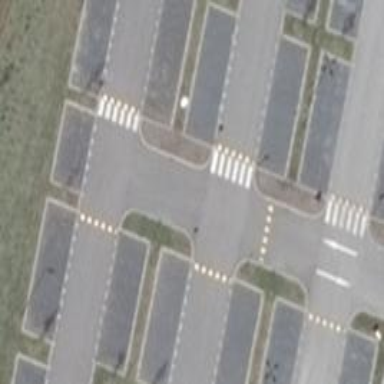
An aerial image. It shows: Road serving as parking aisle.